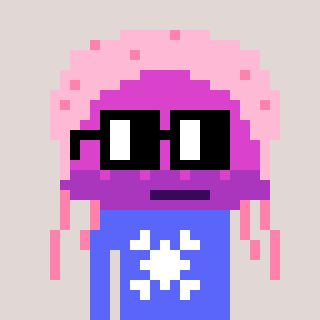
a pixel art character with square black glasses, a jellyfish-shaped head and a purple-colored body on a warm background